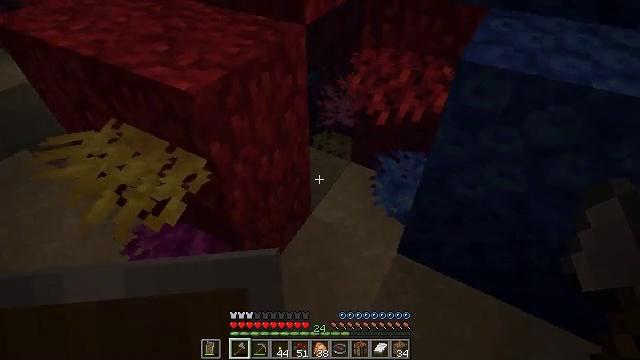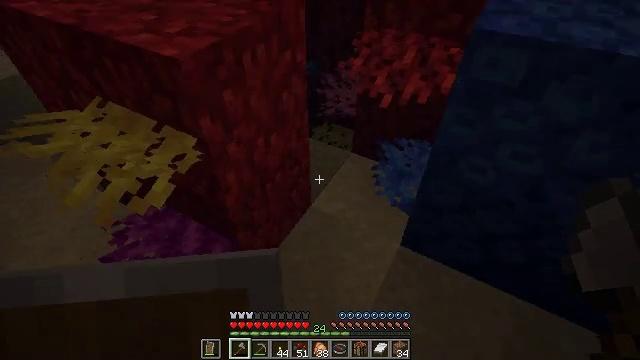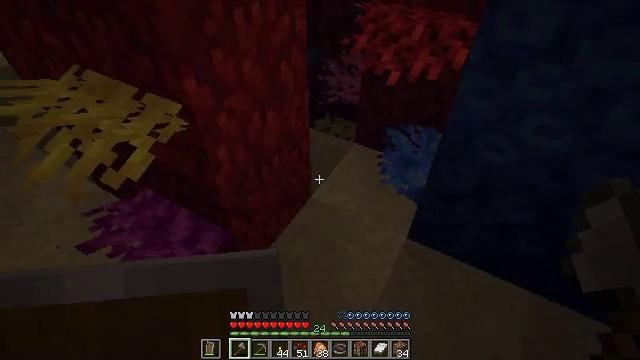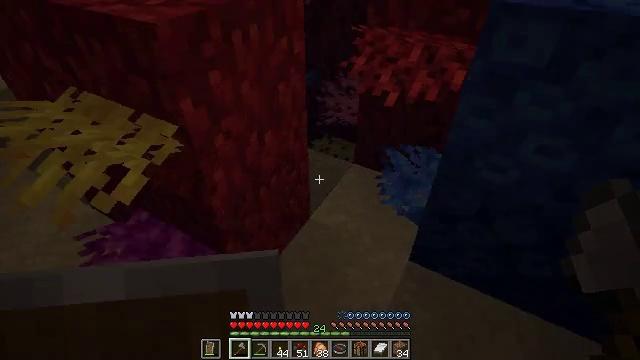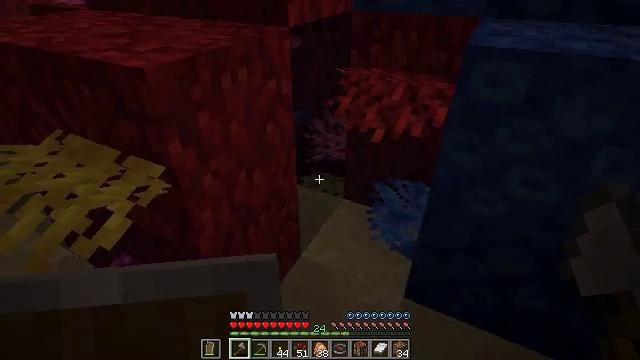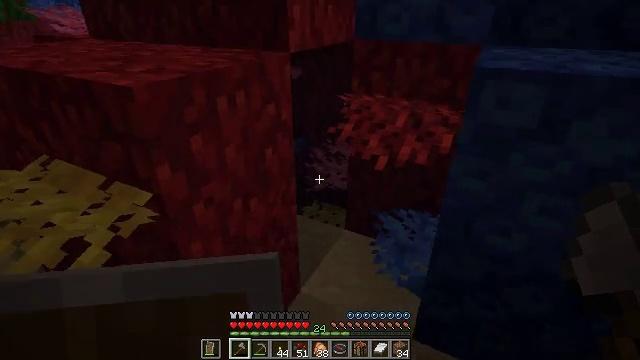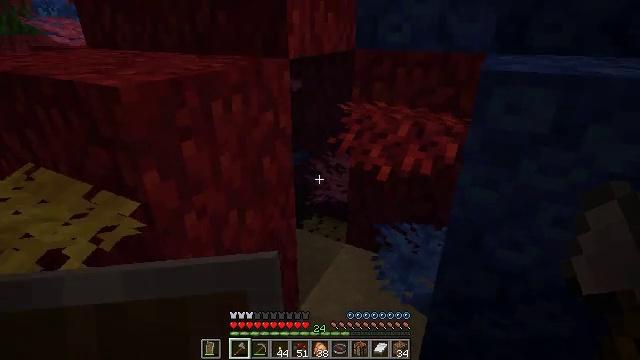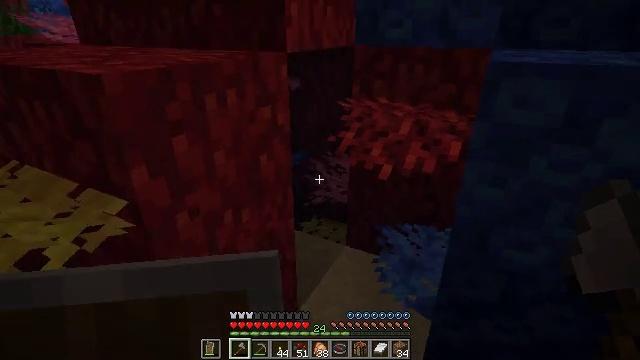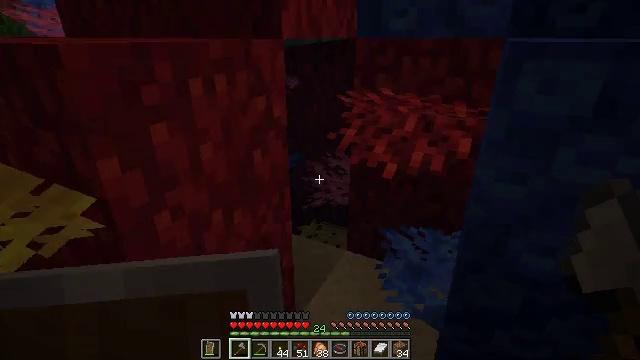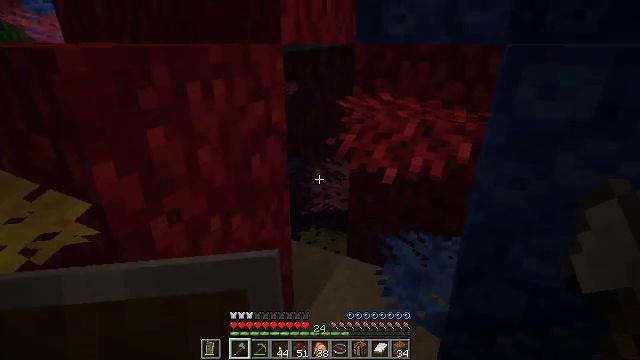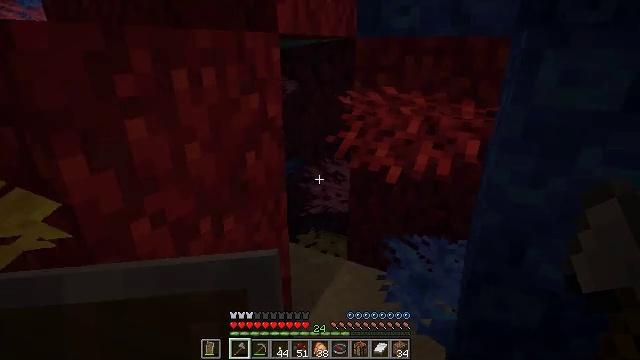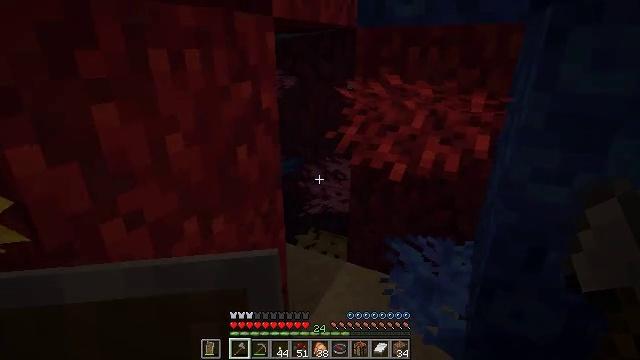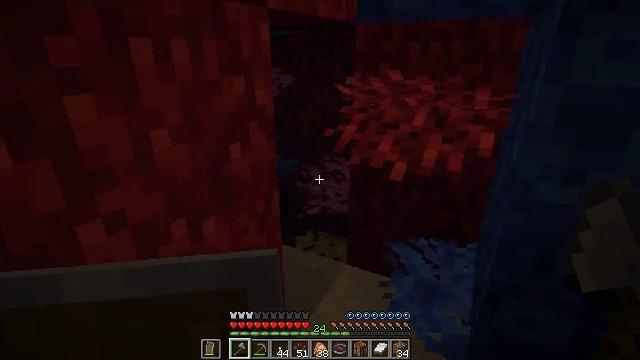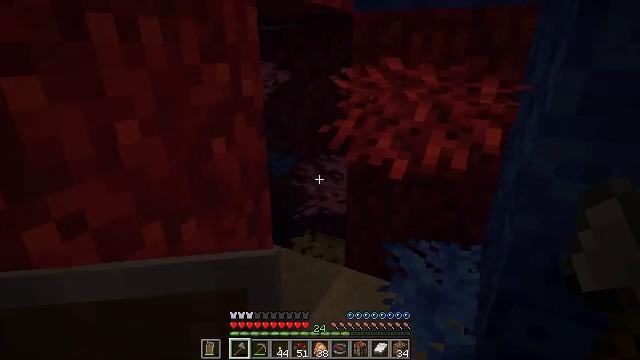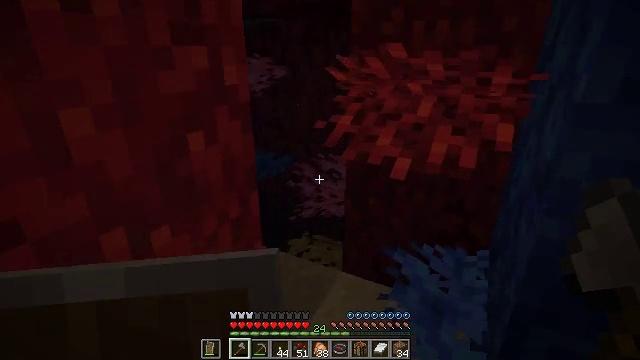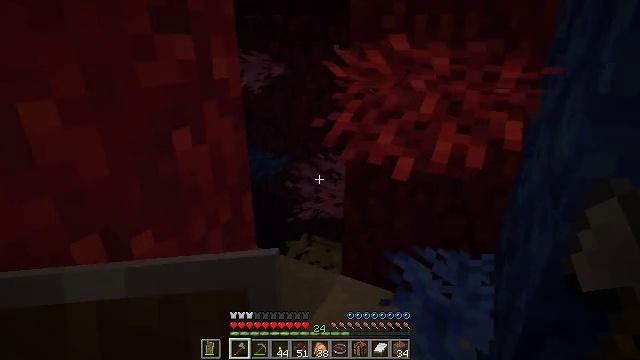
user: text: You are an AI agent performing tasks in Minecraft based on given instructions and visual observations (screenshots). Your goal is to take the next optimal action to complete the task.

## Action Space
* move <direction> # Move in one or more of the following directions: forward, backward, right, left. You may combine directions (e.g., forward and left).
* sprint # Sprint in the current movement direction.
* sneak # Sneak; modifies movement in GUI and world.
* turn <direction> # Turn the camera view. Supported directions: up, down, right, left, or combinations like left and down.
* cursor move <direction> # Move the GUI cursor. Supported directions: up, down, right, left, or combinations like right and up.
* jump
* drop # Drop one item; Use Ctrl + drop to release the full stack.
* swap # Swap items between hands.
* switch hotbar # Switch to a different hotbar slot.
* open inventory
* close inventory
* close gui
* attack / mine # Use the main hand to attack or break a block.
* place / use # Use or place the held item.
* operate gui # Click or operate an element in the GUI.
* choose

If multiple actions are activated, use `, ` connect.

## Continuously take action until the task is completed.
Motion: motion action
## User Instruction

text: Collect sea pickles from the ocean floor.
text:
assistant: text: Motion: move forward, sneak
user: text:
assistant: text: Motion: move forward
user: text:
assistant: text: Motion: move forward, turn up
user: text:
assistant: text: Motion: move forward, turn right and up
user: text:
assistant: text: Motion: move forward, turn up
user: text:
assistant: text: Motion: move forward, turn up
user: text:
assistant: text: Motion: move forward
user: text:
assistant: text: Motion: move forward
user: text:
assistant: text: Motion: move forward, turn up
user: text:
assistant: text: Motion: move forward
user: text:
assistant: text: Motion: move forward and move right
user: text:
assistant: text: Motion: move forward and move right
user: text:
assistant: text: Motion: move forward
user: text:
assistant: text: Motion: move forward
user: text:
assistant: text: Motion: move forward
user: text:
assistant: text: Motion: move forward, turn left
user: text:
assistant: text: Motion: move forward, turn left
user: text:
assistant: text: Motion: move forward, turn left
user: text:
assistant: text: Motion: move forward, turn left
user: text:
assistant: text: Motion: move forward
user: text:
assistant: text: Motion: move forward
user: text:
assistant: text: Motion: move forward and move right, turn left
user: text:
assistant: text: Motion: move forward and move right, turn left
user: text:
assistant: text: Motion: move forward and move right, turn left
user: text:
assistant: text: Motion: move forward and move right, turn left
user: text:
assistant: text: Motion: move forward, turn left
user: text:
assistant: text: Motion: move forward, turn left and down
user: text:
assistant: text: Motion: move forward, turn right and down
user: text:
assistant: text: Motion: move forward, turn right and down
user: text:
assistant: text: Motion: move forward, turn right and down